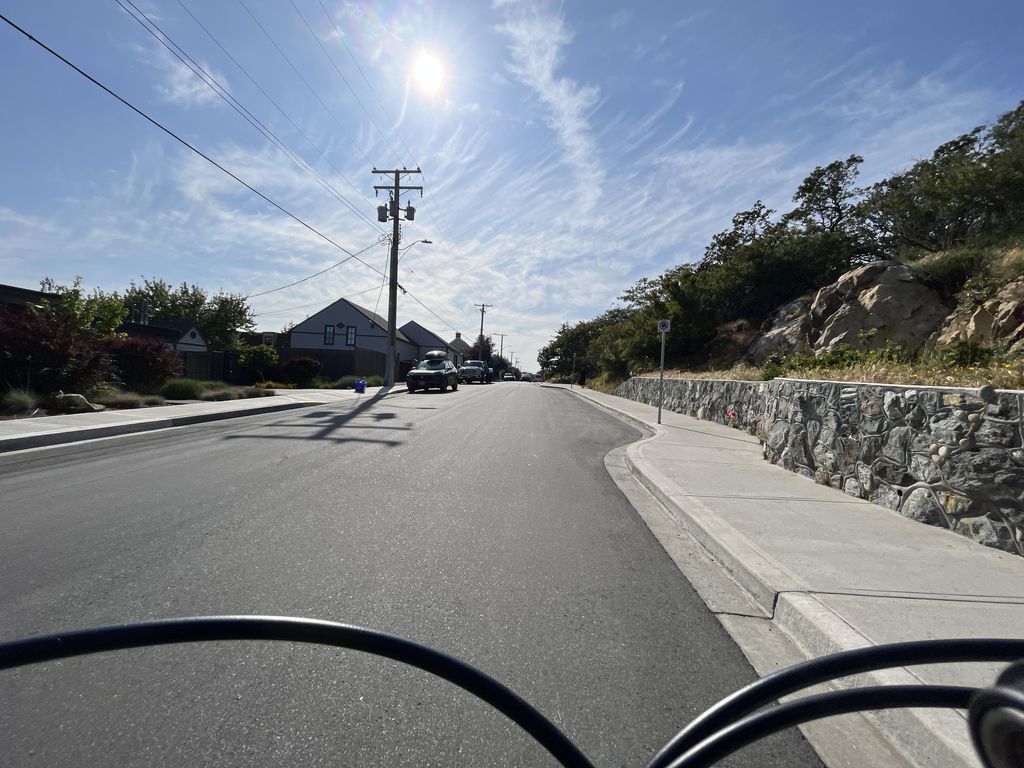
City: victoria